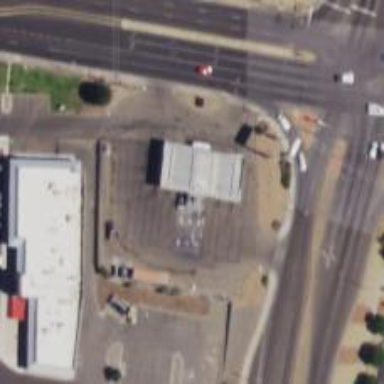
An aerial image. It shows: Convenience shop.